Question: i have written a program which is not giving proper result.
'''
main()
{
int i=1,n,s=1;
printf("enter the value of n");
scanf("%d",&n);
while(i<=n)
{
s=s*i;
i++;
if (i==n+1)
{
break;
}
}
printf("factorial of n=",s);
}
'''
it is giving the result as shown in the picture below.

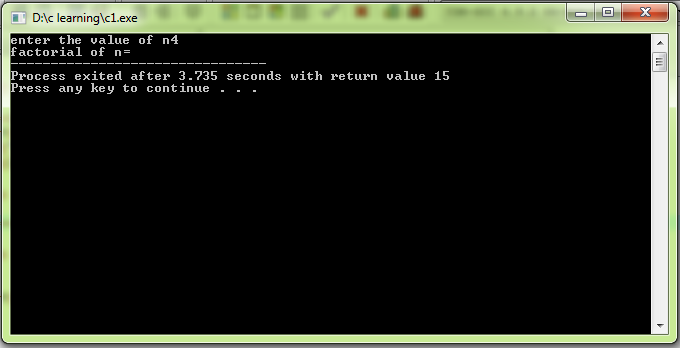
Answer: Write
'''
printf("factorial of n=%d
",s);
^^
'''
And this code snippet
'''
if (i==n+1)
{
break;
}
'''
is redundant and may be removed.
You could write the loop simpler. For example
'''
while ( n > 1 ) s *= n--;
'''
without a need to use one more variable 'i'.